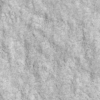
Label: not_dusty